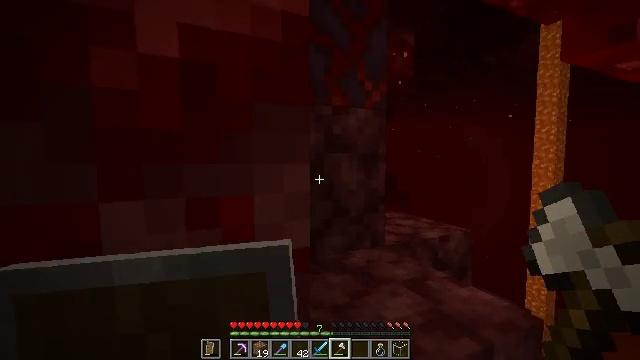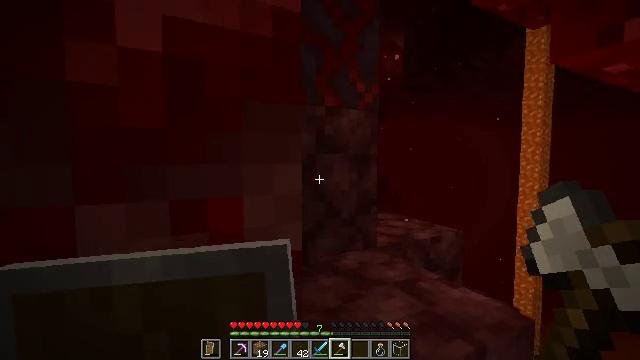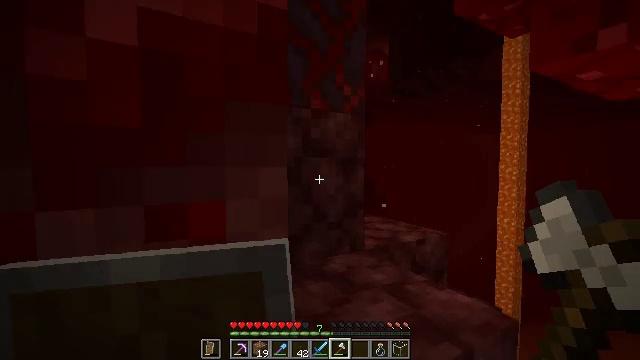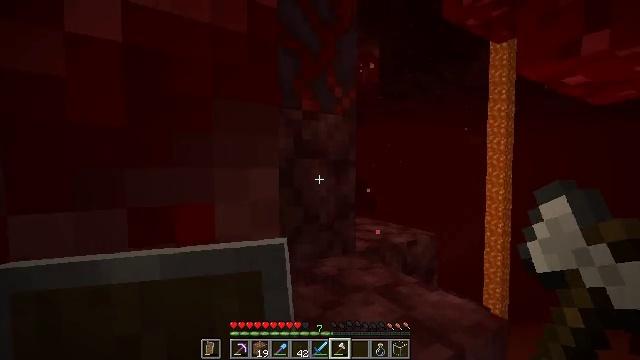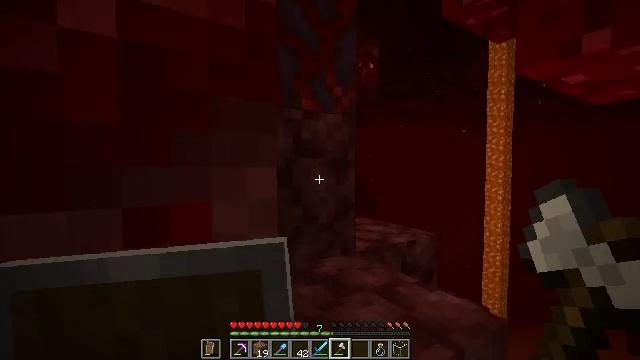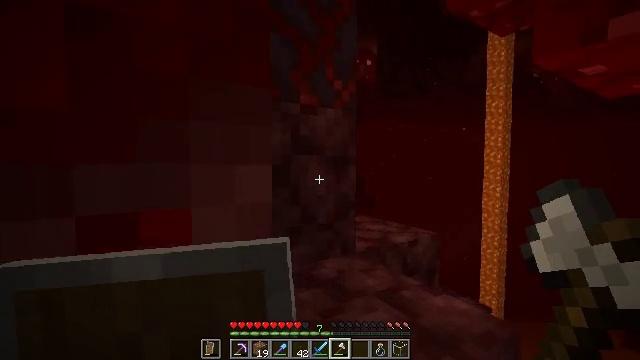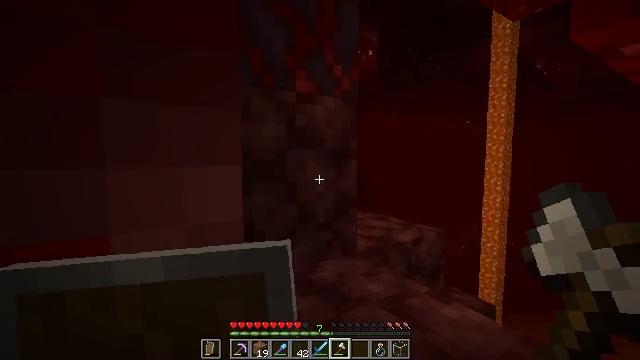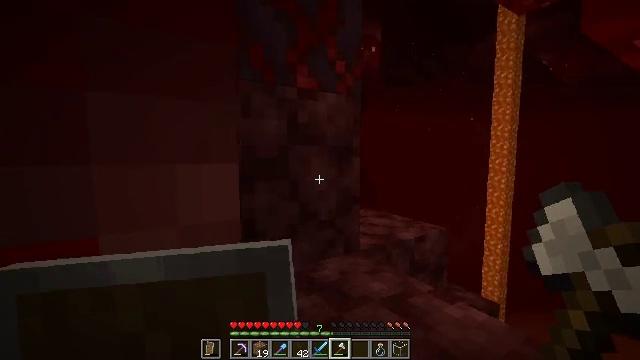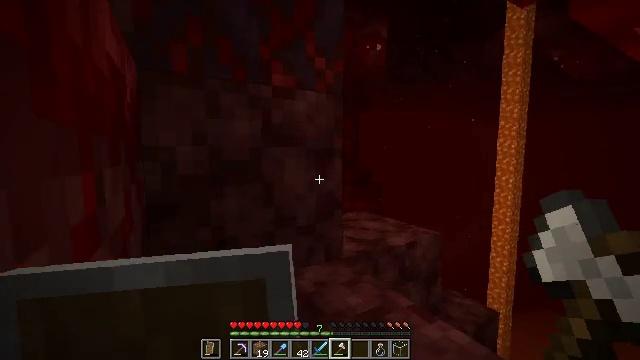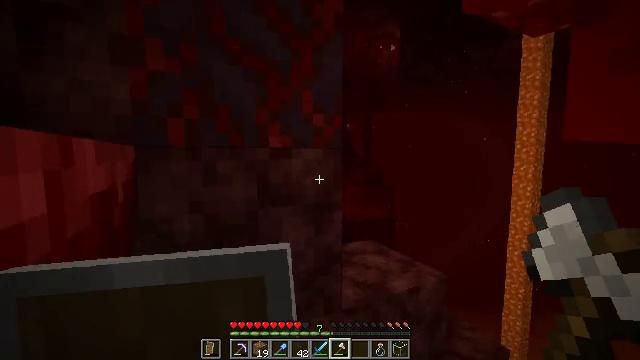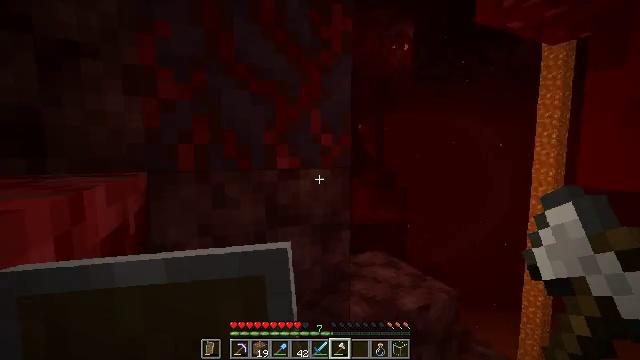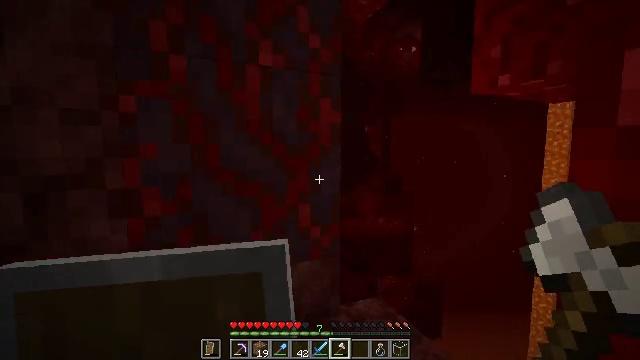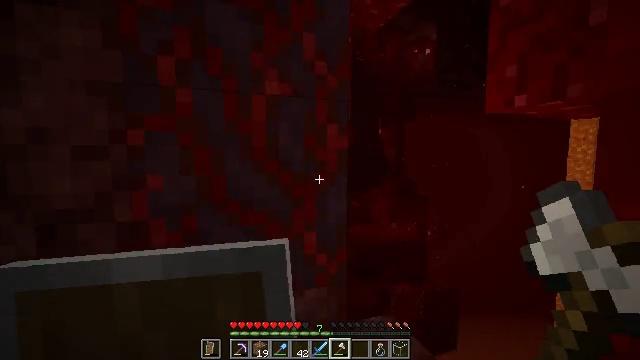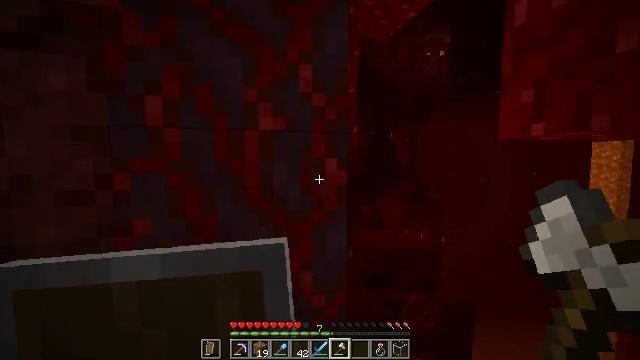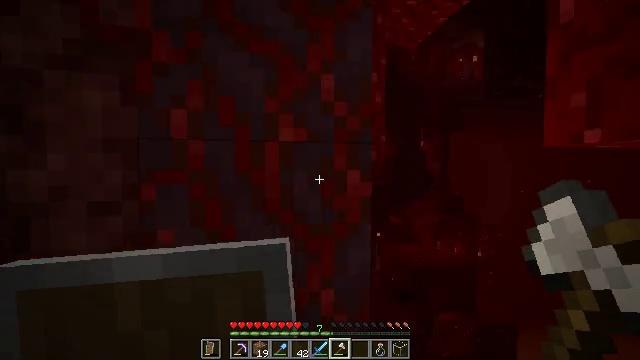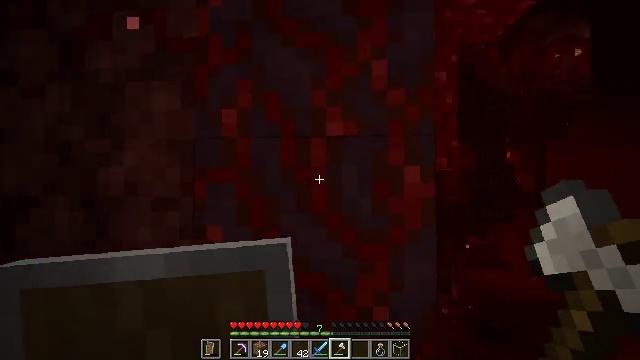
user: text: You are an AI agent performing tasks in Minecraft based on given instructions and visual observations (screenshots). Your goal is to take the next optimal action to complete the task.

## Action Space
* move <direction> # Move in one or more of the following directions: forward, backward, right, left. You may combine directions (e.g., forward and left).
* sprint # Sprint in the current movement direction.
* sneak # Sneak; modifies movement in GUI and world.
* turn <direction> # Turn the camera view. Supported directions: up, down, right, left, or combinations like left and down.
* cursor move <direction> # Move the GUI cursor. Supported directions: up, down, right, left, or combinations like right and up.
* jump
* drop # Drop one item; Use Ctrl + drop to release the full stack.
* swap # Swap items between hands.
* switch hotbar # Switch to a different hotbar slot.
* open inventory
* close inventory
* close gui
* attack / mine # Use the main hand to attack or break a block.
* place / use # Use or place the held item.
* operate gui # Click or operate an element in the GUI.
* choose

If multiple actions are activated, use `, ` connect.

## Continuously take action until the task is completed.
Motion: motion action
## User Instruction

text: Collect crimson stem for building materials.
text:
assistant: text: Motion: turn right
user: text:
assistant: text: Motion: turn right
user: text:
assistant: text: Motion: turn right
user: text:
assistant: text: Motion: no_op
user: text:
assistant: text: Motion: move forward
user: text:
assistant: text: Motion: move forward, turn down
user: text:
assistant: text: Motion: move forward
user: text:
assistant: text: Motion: move forward, turn left
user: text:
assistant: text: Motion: move forward, turn left, jump
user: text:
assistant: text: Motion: move forward, turn left, jump
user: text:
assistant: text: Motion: move forward, turn left, jump
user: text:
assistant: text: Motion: move forward, turn left, jump
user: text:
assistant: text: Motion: move forward, turn left, jump
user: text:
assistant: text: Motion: move forward, turn left and up, jump
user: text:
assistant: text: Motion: move forward, turn left and up, jump
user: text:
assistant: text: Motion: move forward, turn left and up
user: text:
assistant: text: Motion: move forward, turn left and up
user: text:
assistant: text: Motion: move forward, turn left
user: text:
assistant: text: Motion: move forward
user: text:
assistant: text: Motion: move forward
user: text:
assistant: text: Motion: move forward
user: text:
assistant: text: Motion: no_op
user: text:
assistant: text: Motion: turn right and down
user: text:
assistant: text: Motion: turn right and down
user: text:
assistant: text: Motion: turn right
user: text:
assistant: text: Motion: turn right and up
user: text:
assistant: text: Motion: turn up, attack / mine
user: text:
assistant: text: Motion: attack / mine
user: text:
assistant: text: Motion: attack / mine
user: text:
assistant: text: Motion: attack / mine